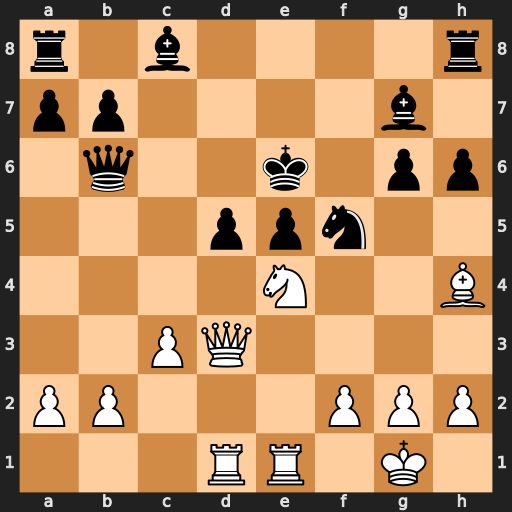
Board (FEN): r1b4r/pp4b1/1q2k1pp/3ppn2/4N2B/2PQ4/PP3PPP/3RR1K1
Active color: w
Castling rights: -
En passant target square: -
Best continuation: Qxd5#